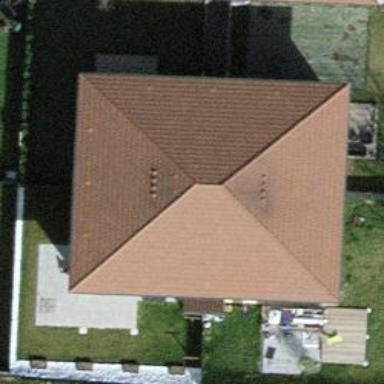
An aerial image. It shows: Semidetached house.